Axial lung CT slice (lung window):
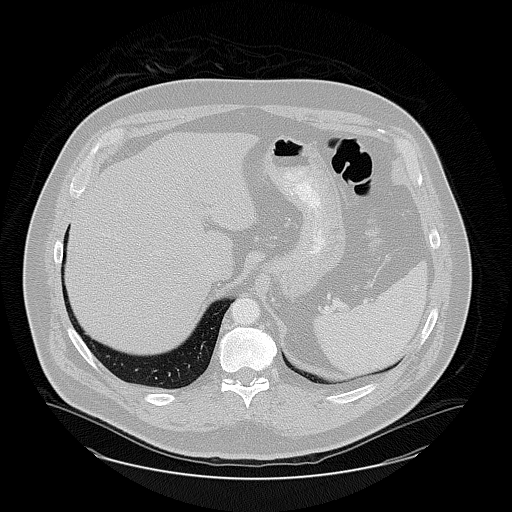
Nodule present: no